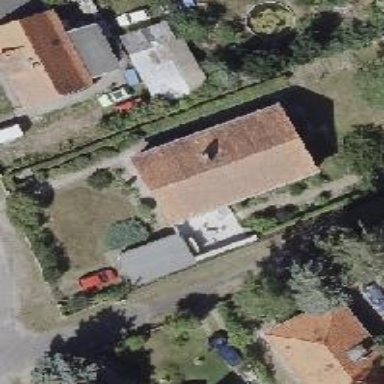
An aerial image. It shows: Simple house.